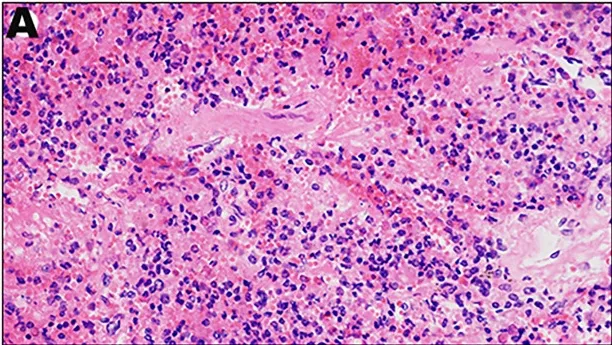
Histopathological appearance of lung: Representative H&E sections of lung (400) (A).
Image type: pathology (h&e)